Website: macys
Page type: customer-info-address
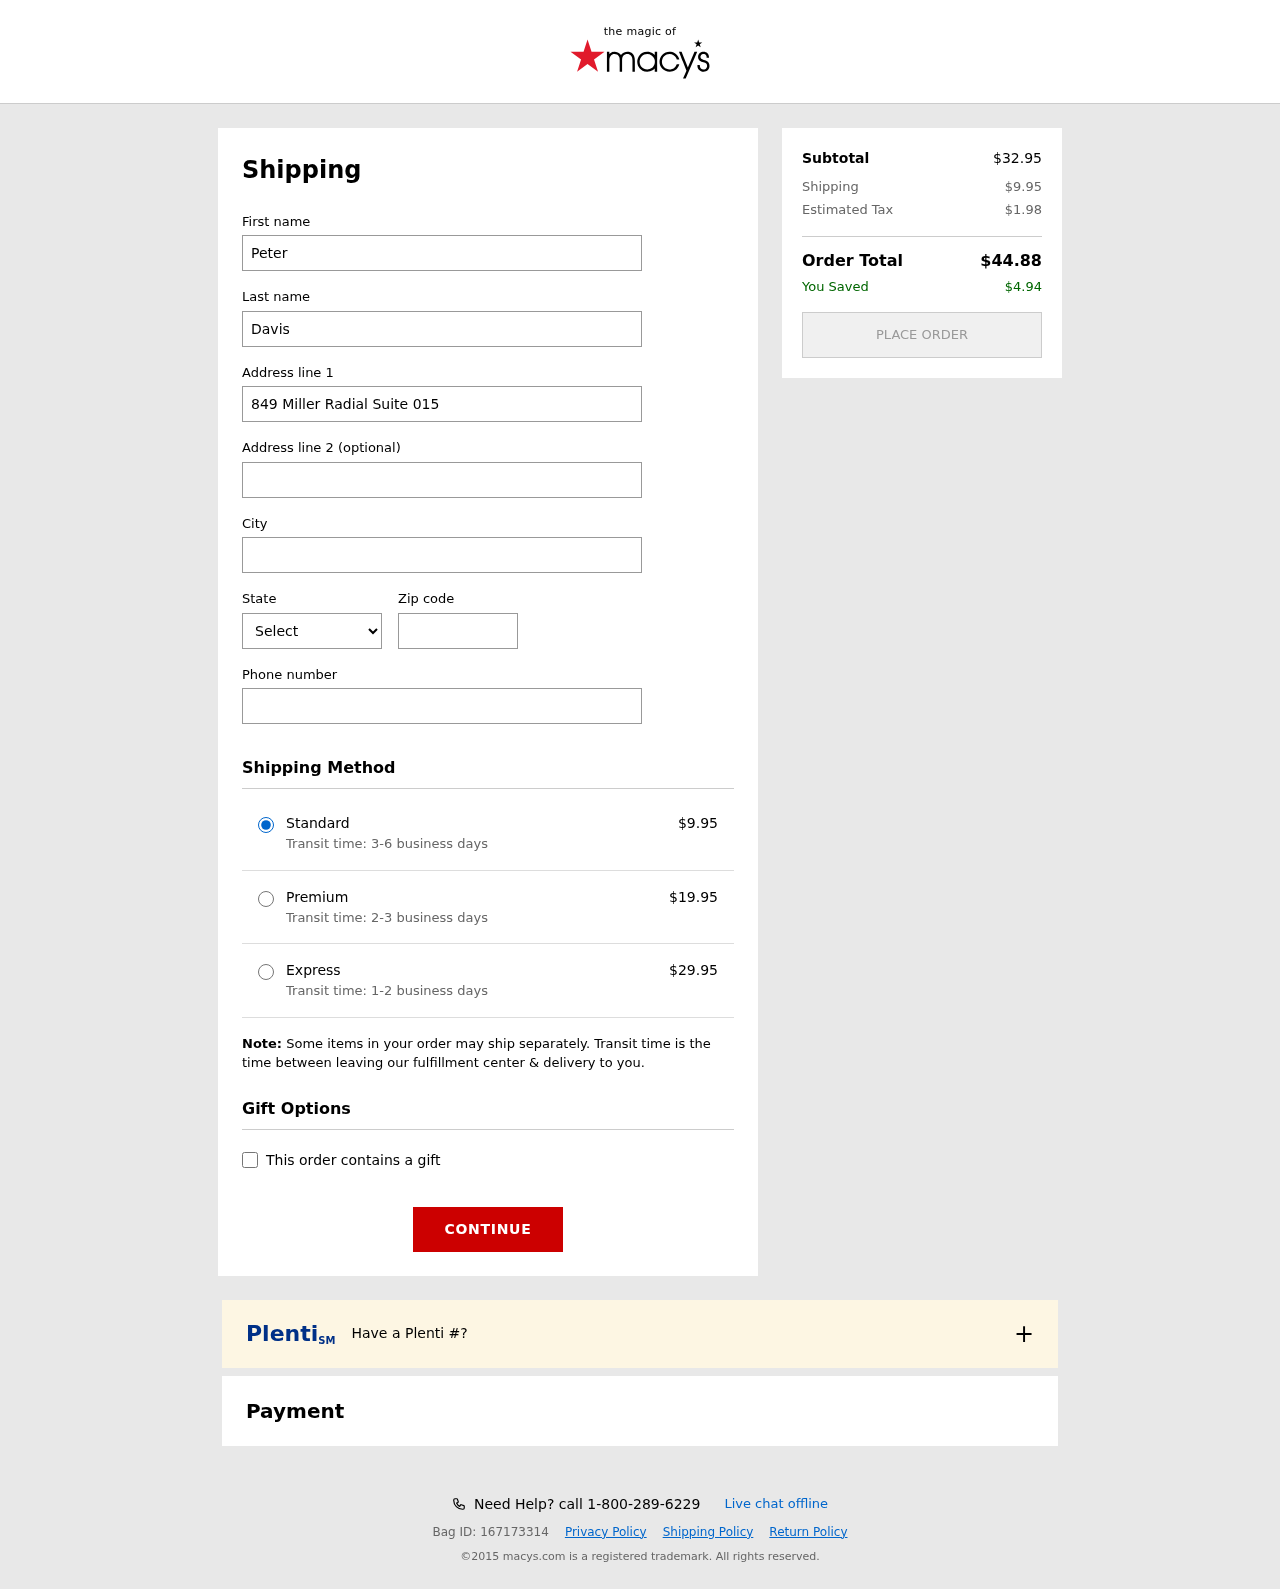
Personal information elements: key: PII_CITY
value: Rogersland
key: PII_FIRSTNAME
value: Peter
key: PII_LASTNAME
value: Davis
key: PII_PHONE
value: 8125178929
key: PII_POSTCODE
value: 85379
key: PII_STATE_ABBR
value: KY
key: PII_STREET
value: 849 Miller Radial Suite 015
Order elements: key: ORDER_SHIPPING_COST
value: $9.95
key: ORDER_SHIPPING_COST_PREMIUM
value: $19.95
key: ORDER_SHIPPING_COST_EXPRESS
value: $29.95
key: ORDER_SUBTOTAL
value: $32.95
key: ORDER_TAX
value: $1.98
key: ORDER_TOTAL
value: $44.88
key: ORDER_SAVINGS
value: $4.94